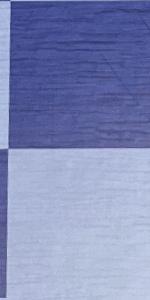
Label: Empty